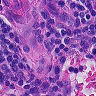
Metastatic tissue present: no